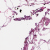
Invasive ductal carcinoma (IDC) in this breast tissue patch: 0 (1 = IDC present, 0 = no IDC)